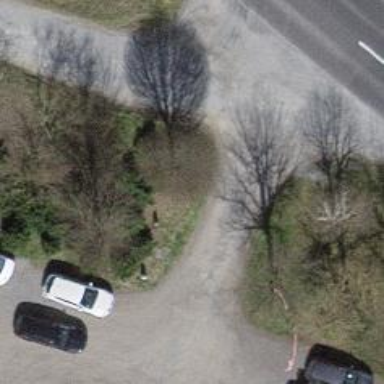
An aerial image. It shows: Parking area.